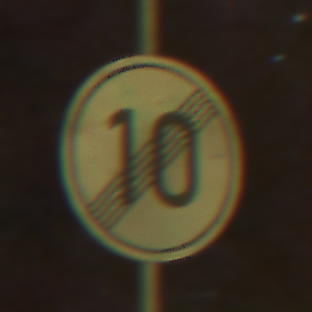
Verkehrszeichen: EndeGeschwindigkeit10
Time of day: Night
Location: Outdoor (Suburban)
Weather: Clear
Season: NotSpecified
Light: Artificial